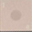
Piece: xx